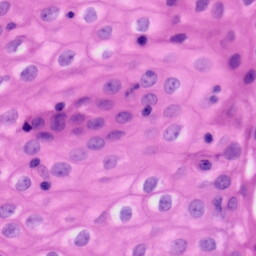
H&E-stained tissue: Tonsil